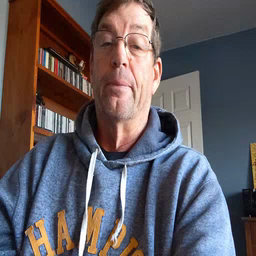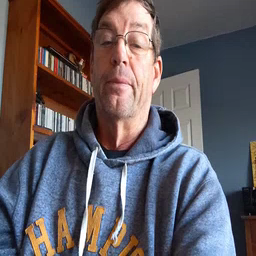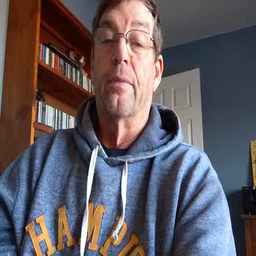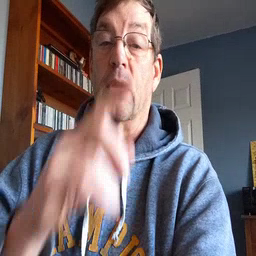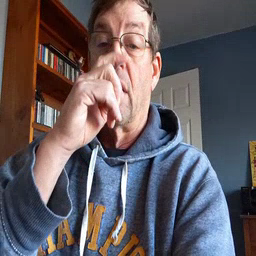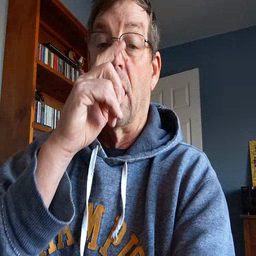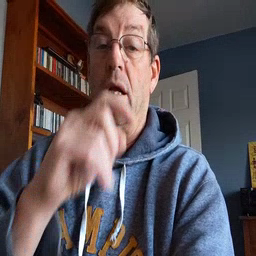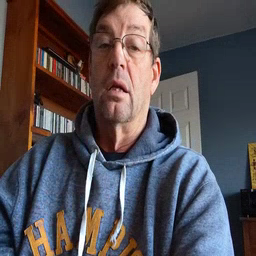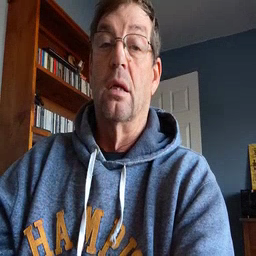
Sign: doll